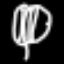
Label: leaf